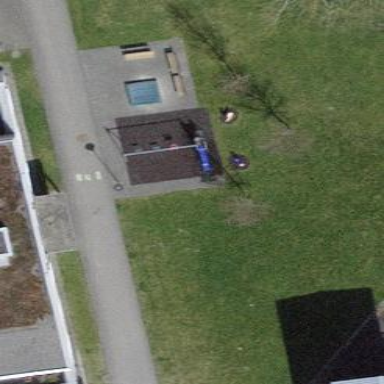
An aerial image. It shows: Playground area for leisure activities on the land.